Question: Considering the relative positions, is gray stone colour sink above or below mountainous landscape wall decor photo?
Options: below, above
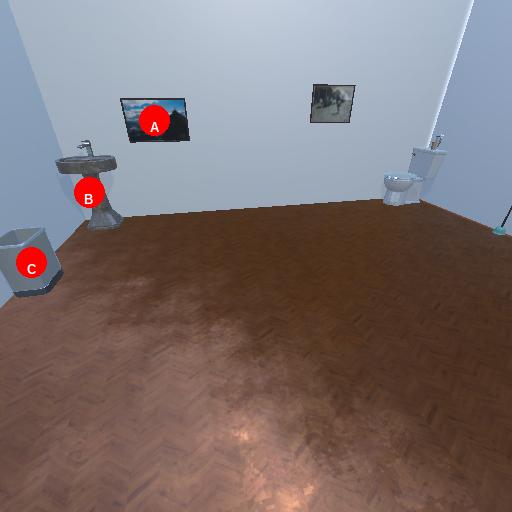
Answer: below